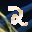
Label: 2